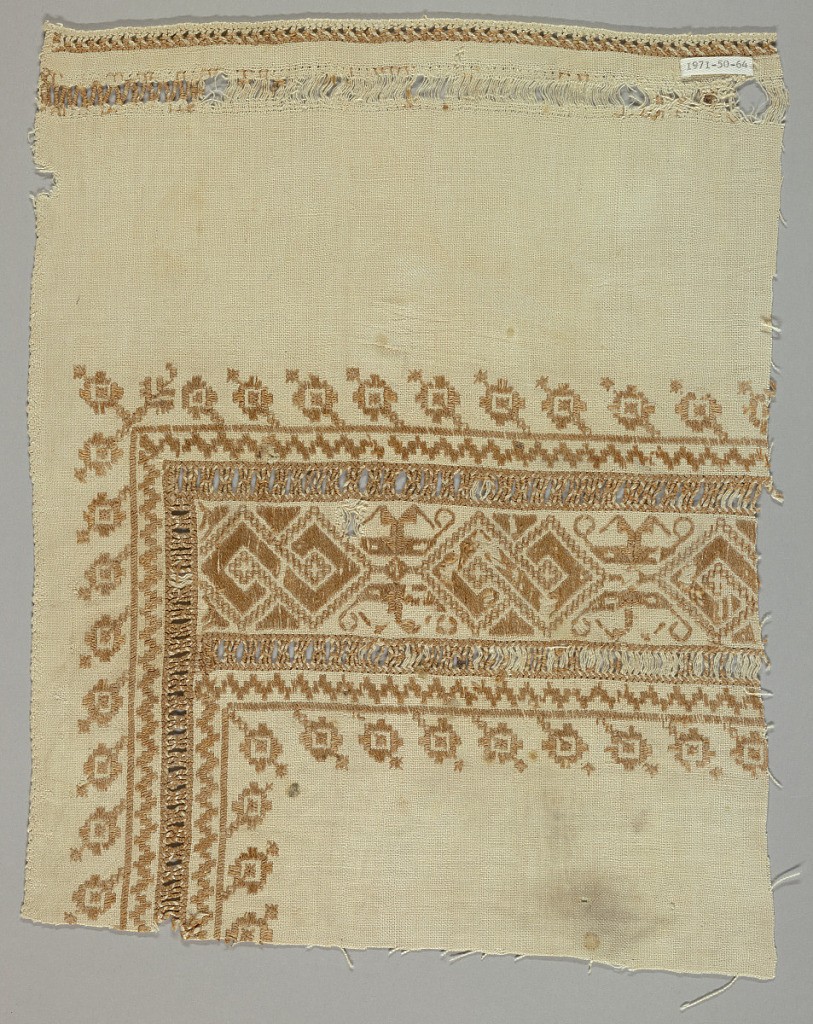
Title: Fragment
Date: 18th century
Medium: silk or linen on linen Technique: embroidery and drawnwork
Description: Corner of a cover in a geometric design in dark orange on natural ground.